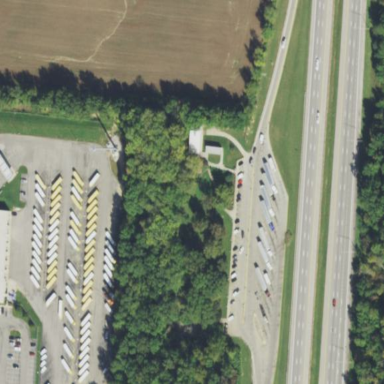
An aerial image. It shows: Rest area along the road.